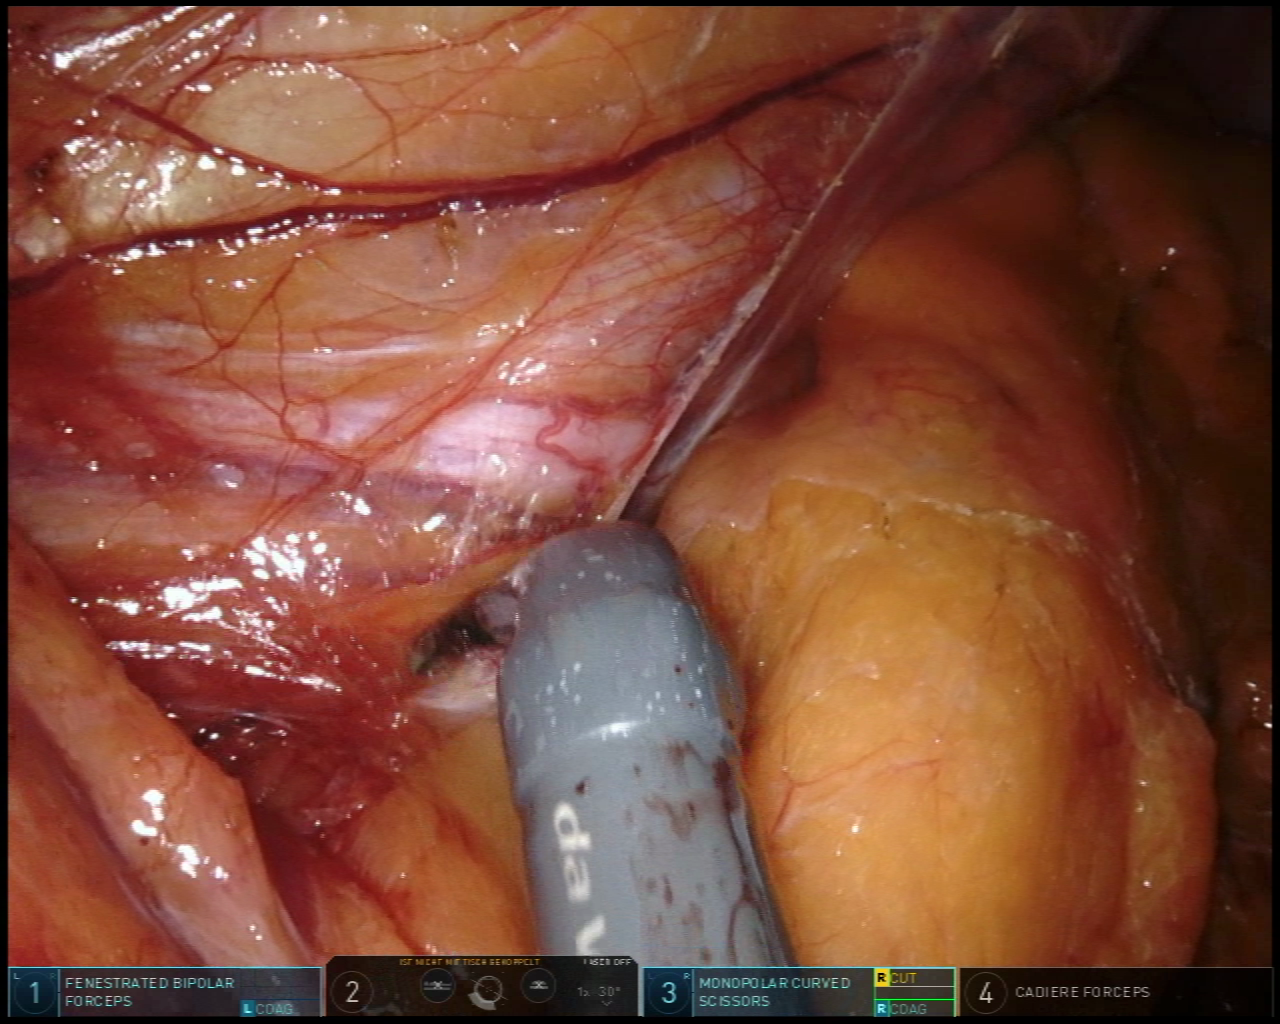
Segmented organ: ureter
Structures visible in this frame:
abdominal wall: yes
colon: no
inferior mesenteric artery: no
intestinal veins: no
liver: no
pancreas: no
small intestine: no
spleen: no
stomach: no
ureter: yes
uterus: no
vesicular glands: no